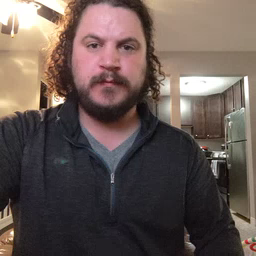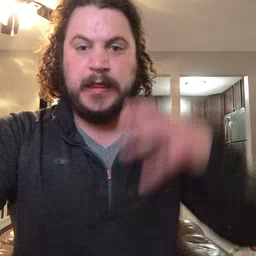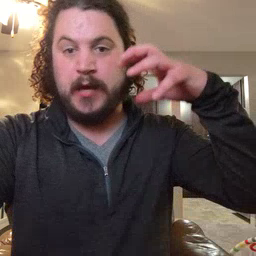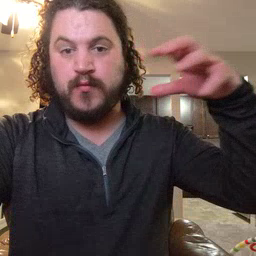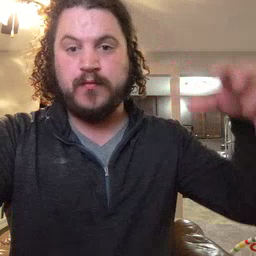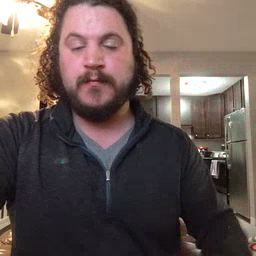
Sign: cloud